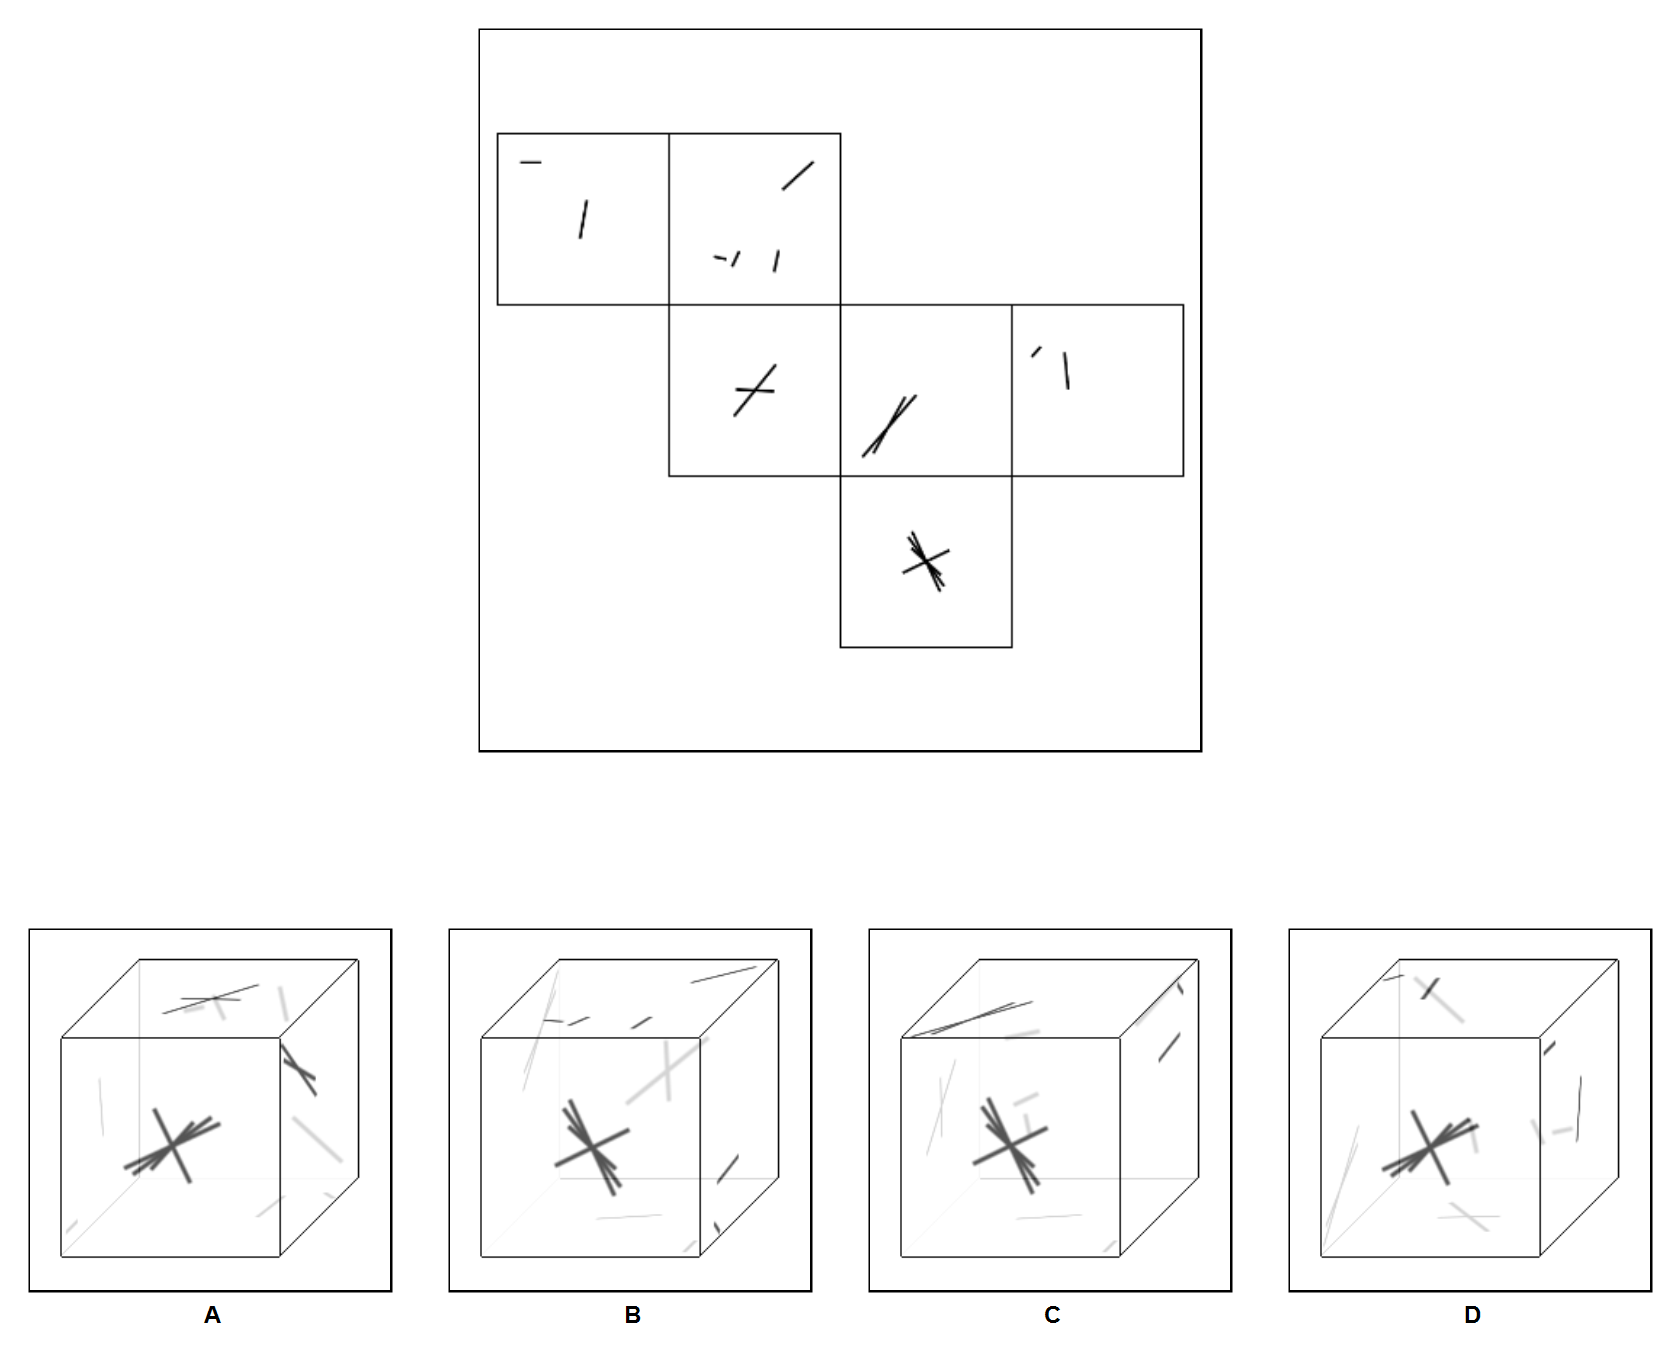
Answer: B